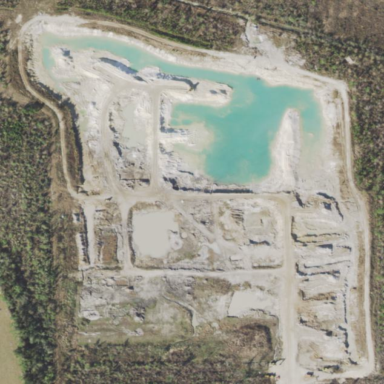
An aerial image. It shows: Quarry extracting sand as natural resource.